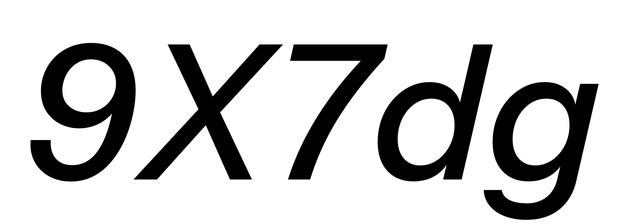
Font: InstrumentSans-Italic_Medium_Italic